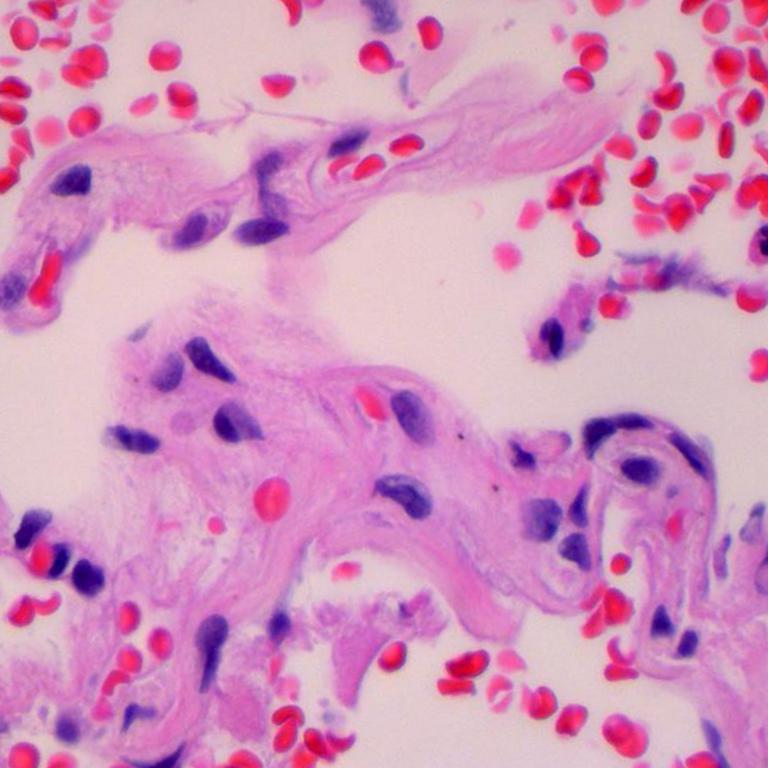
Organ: lung
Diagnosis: benign